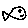
Label: fish